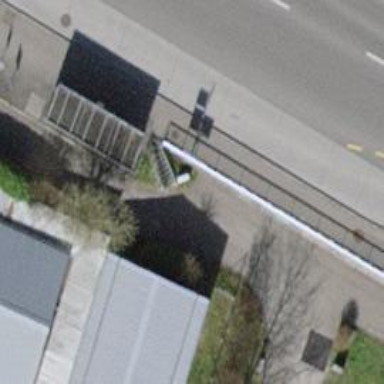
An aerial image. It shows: Footway.